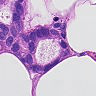
Metastatic tissue present: yes